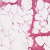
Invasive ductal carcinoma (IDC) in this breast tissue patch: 0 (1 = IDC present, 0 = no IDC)